Question: I want to implement a GUI program like the blueprint editor in the Unreal game engine with PyQt4. Here is an example of the blueprint editor:

First I create a simple container widget to place all the components(The rectangles). Then I use the 'QPainterPath' widget to draw lines to connect the components. Since the users can place the components wherever they want by drag and drop, I choose absolute positioning in my container widget. Here is the sample code:
'''
class Component(QtGui.QWidget):
"""A simple rectangle."""
def __init__(self, type_, parent=None):
super(Component, self).__init__(parent)
...
class BezierPath(QtGui.QWidget):
def __init__(self, start, end, parent=None):
super(BezierPath, self).__init__(parent)
self.setMinimumSize(300, 500)
self._start = start
self._end = end
self._path = self._generate_path(self._start, self._end)
self.setMinimumSize(
abs(start.x()-end.x()), abs(start.y()-end.y()))
def _generate_path(self, start, end):
path = QtGui.QPainterPath()
path.moveTo(start)
central_x = (start.x()+end.x())*0.5
path.cubicTo(
QtCore.QPointF(central_x, start.y()),
QtCore.QPointF(central_x, end.y()),
end)
return path
def paintEvent(self, event):
painter = QtGui.QPainter()
painter.begin(self)
pen = QtGui.QPen()
pen.setWidth(3)
painter.setPen(pen)
painter.setRenderHint(QtGui.QPainter.Antialiasing, True)
painter.drawPath(self._path)
painter.end()
class Container(QtGui.QWidget):
def add_component(self, component_type, position):
component = Component(component_type, self)
component.move(position)
def add_connection(self, component_a, component_b):
bezier_path = BezierPath(component_a.pos(), component_b.pose(), self)
'''
The problem is I want to lines show underneath the components, but the components are created first. Is there a way I can reorder the child widgets of the 'Container' of should I use a better way to organize the components?
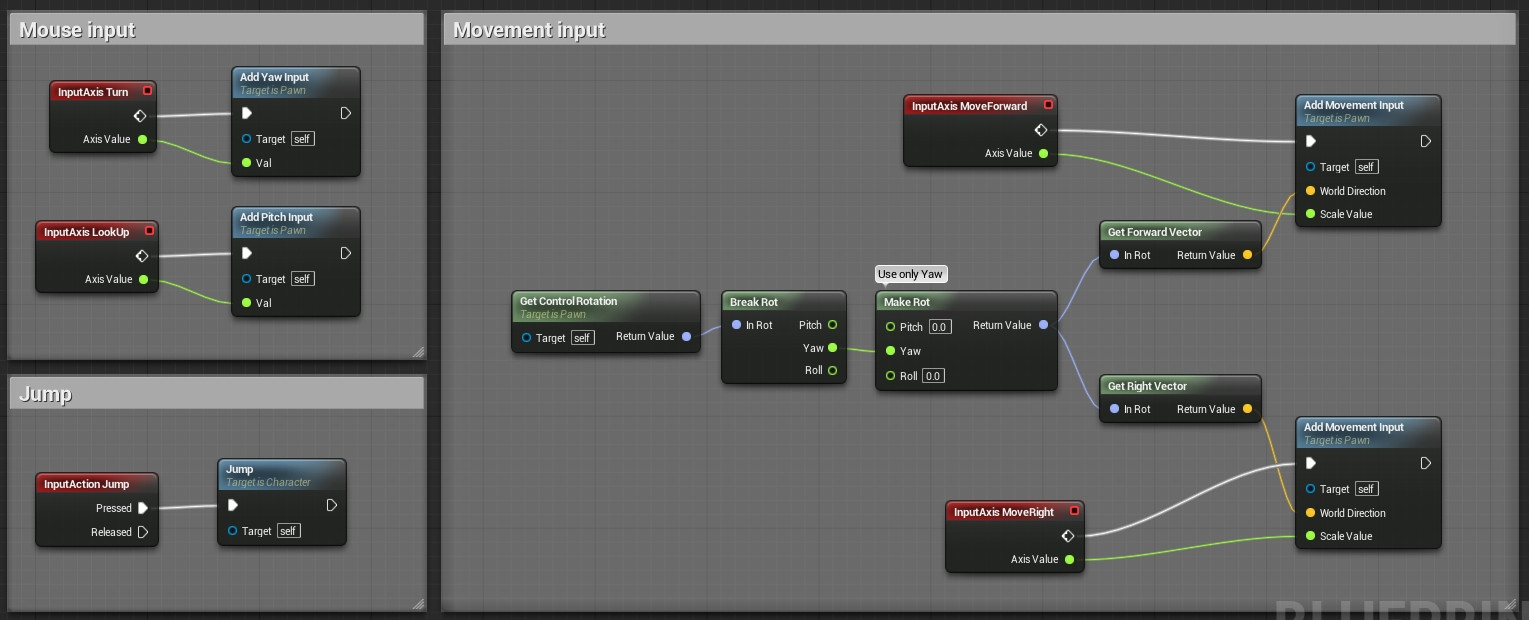
Answer: I found a solution for reordering the child widgets myself. I'll mark this answer as accepted for now. It's not a perfect solution so if there is a better answer I will accept it then. Anyway here is the solution:
In qt4 the widget has a method <URL>, here I quote:
> to raises this widget to the top of the parent widget's stack. After
this call the widget will be visually in front of any overlapping
sibling widgets.
So if you want to reorder all your widgets, first you keep the references of all the child widgets in you own list or what container you choose. Reorder all the widgets in you own container, then call 'raise_()' for each widget in reverse order.